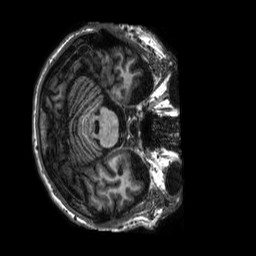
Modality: T1w
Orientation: axial
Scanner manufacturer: philips
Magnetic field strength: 1.5 T
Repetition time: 0.00807 s
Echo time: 0.003711 s